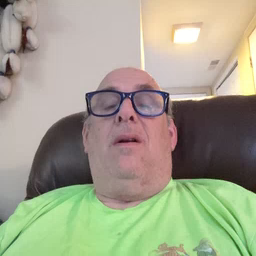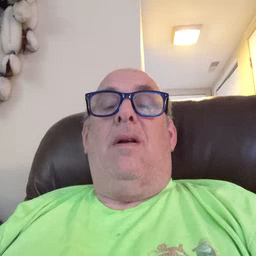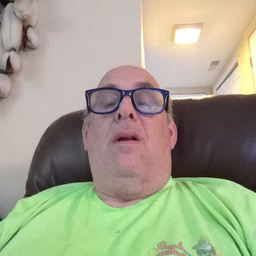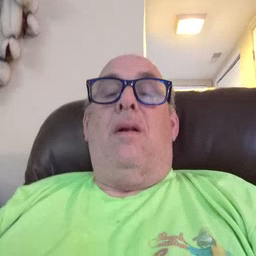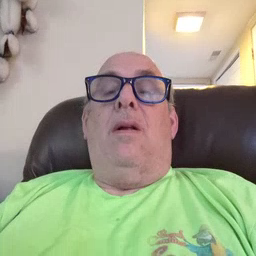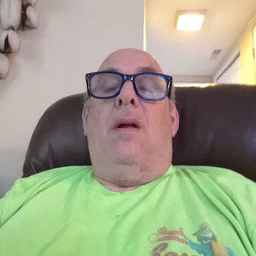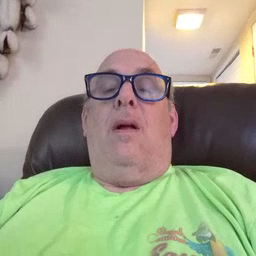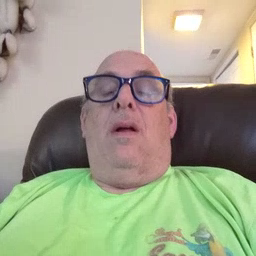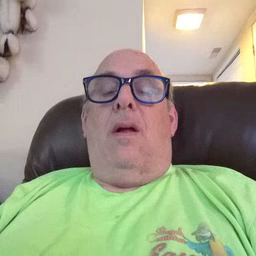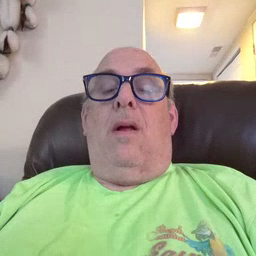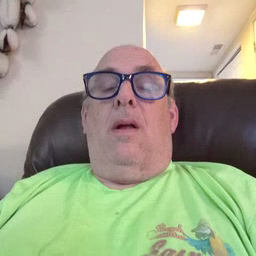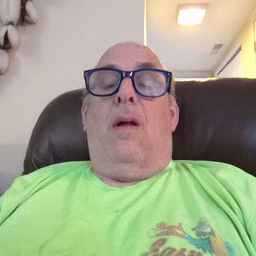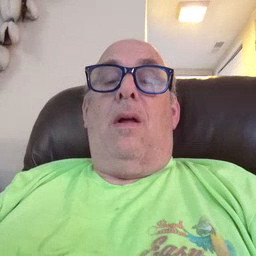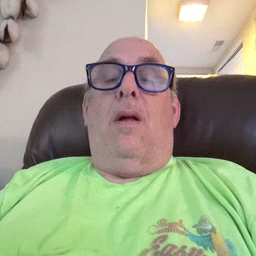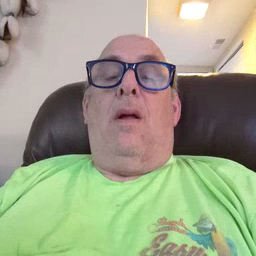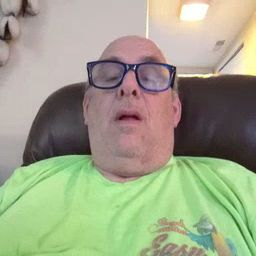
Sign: person